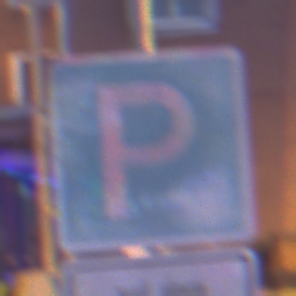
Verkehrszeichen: Parken
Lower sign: SonstigeBeschraenkungen5
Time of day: Night
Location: Outdoor (Urban)
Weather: PartlyCloudy
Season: NotSpecified
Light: Artificial